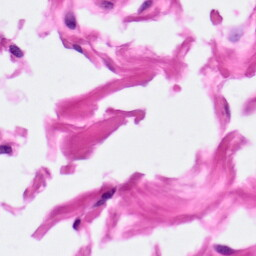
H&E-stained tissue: Pancreatic